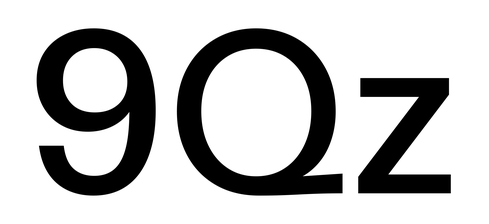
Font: InstrumentSans_Medium